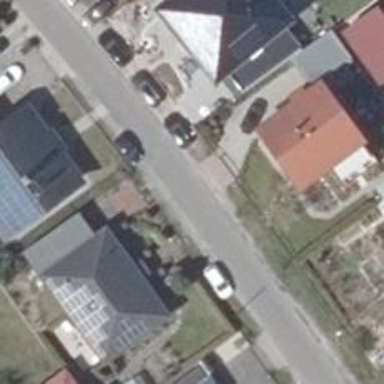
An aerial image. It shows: Residential road with sidewalks on both sides.